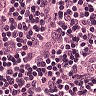
Metastatic tissue present: no